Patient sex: M
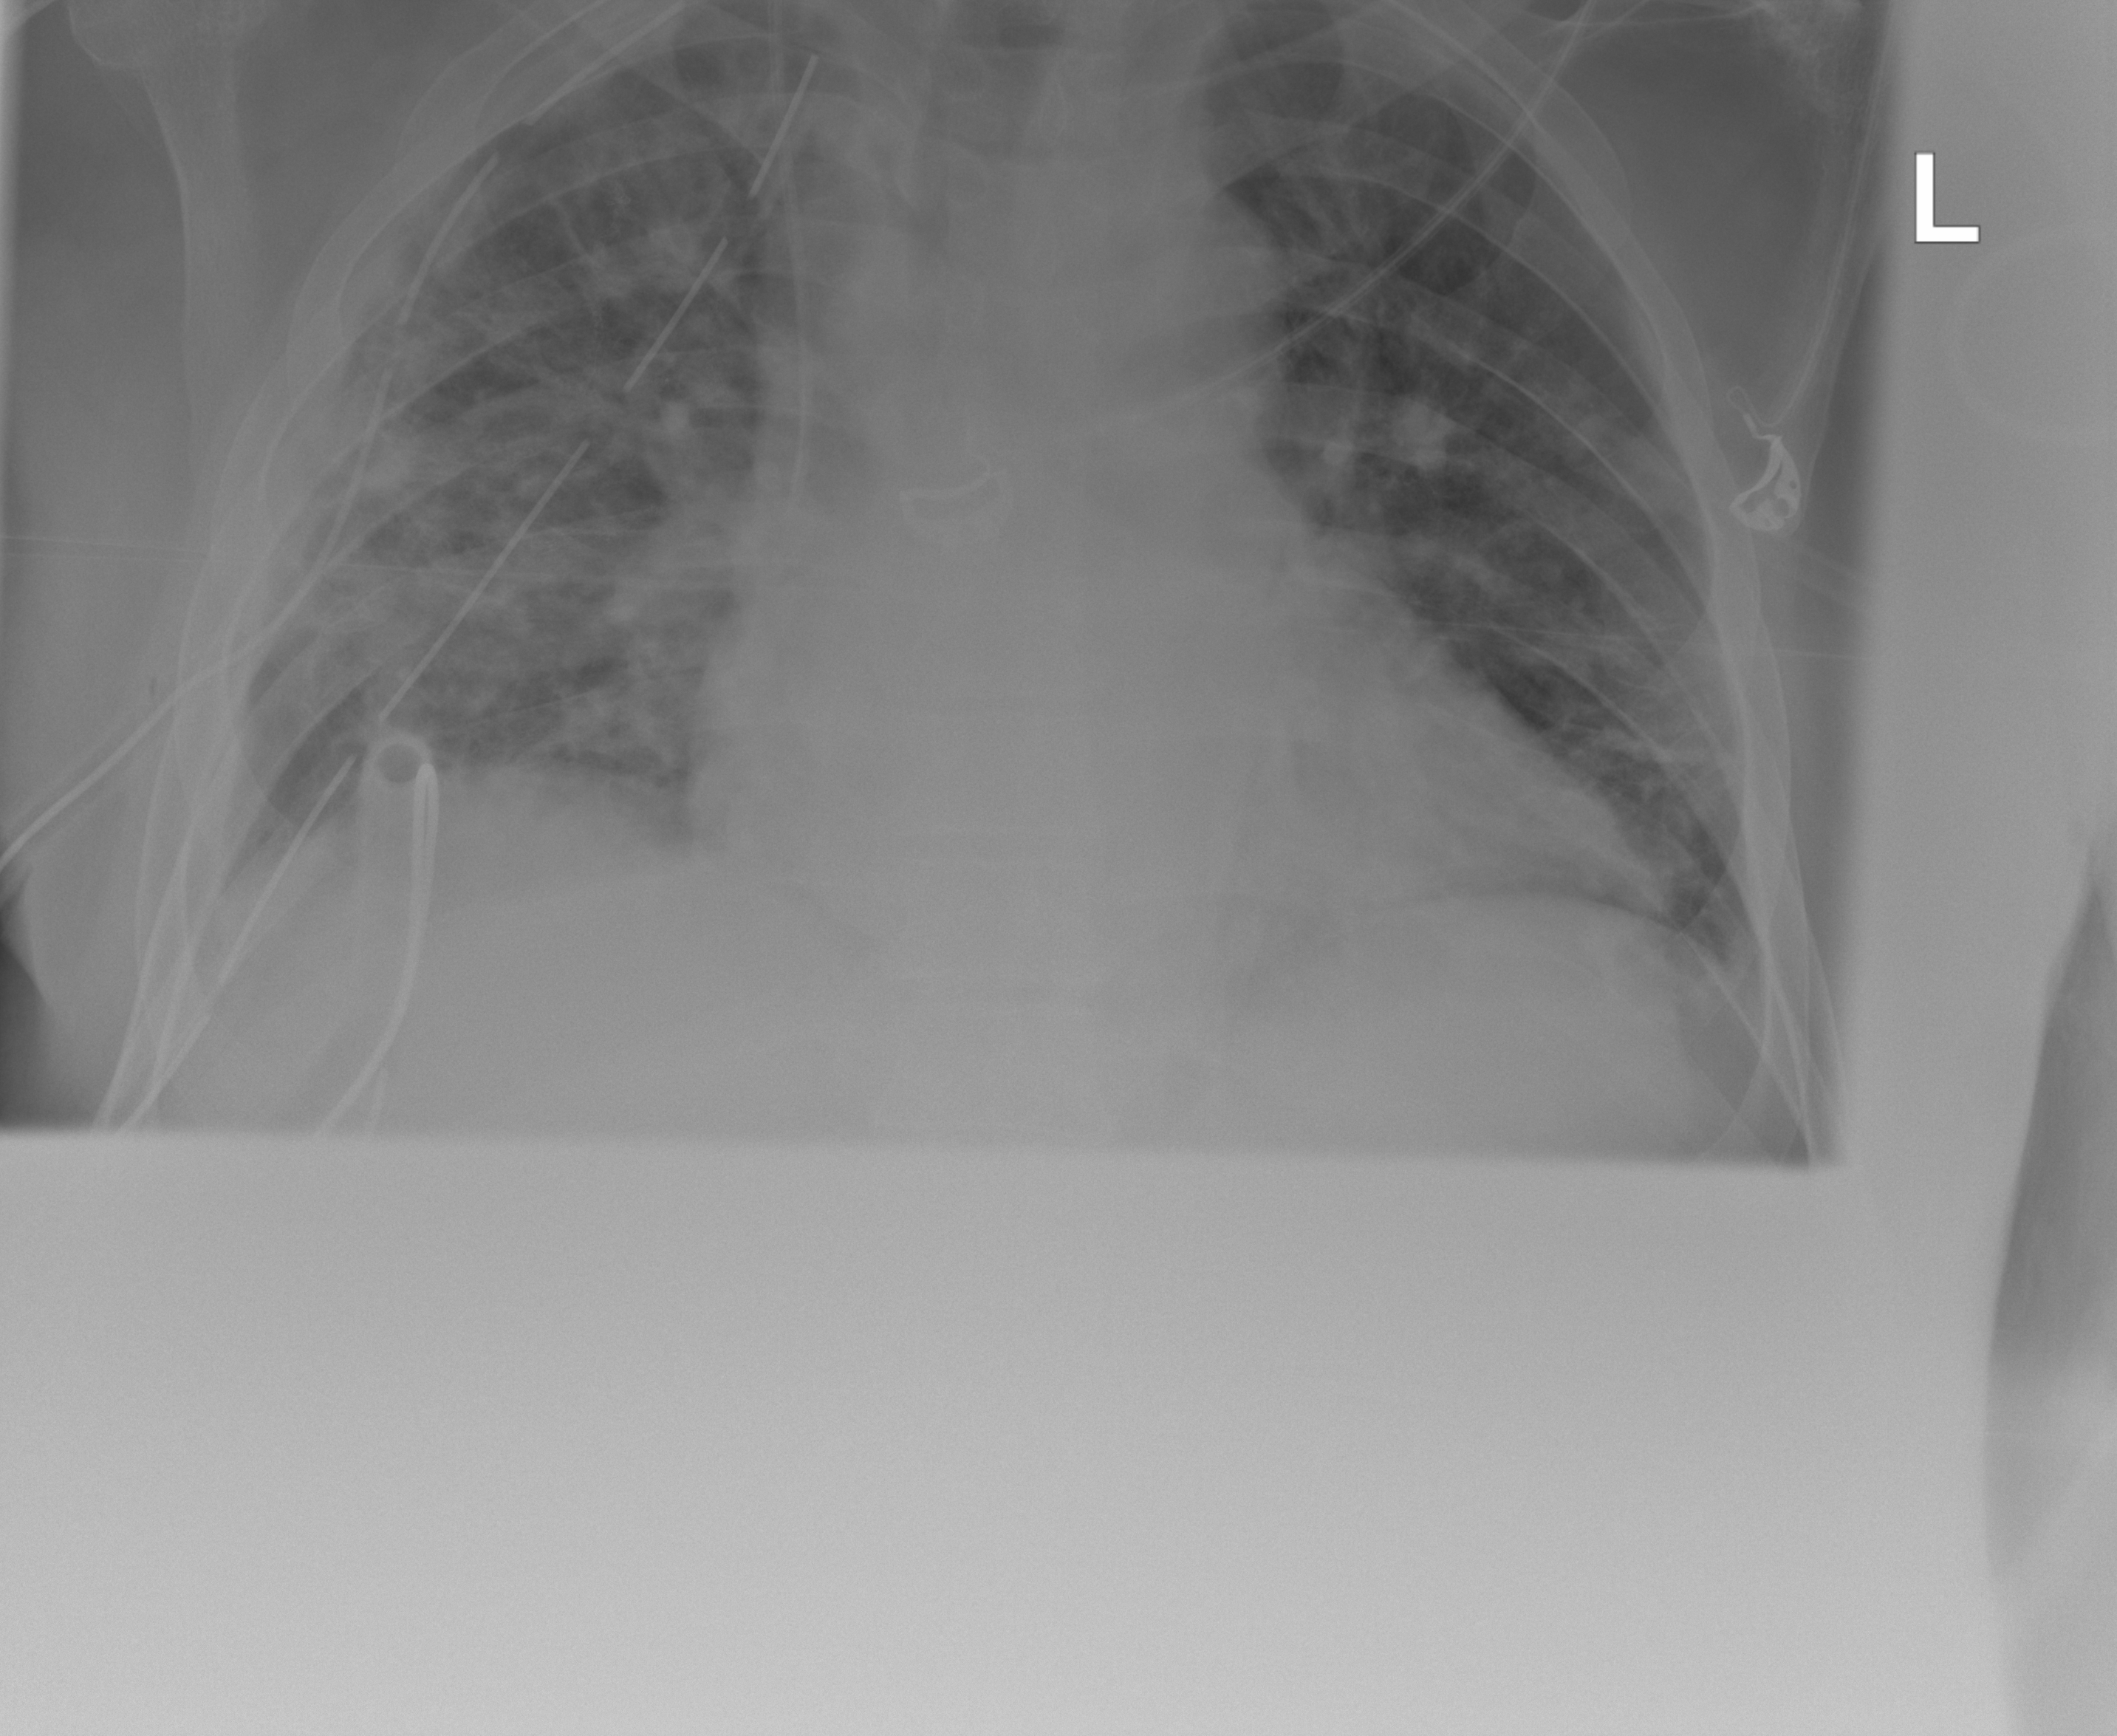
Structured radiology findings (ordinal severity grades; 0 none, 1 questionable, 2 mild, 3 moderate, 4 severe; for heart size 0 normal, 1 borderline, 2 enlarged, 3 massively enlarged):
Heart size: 0
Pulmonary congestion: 0
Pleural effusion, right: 0
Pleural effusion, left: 0
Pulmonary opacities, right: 3
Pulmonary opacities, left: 0
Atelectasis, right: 2
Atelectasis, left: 0